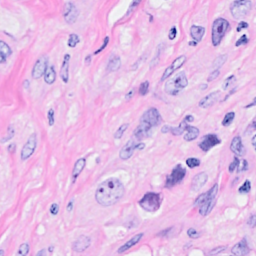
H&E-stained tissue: Breast